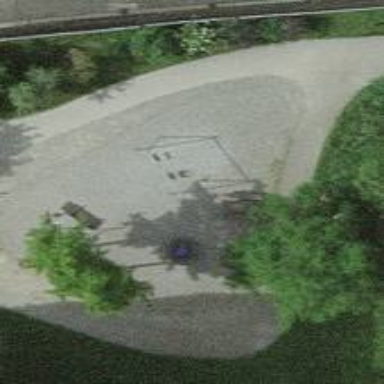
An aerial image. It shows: Playground with roundabout.